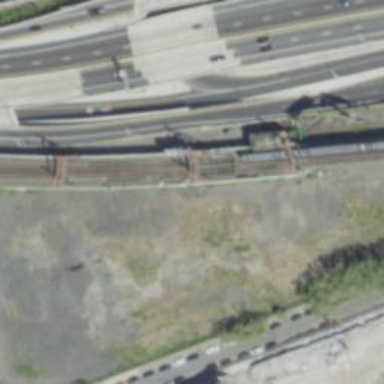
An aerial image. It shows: Railway crossover.